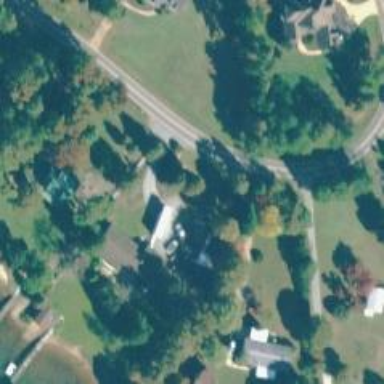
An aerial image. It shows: Driveway leading to service road.